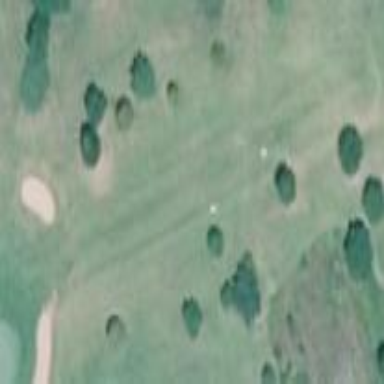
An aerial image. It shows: Golf fairway surrounded by grass.